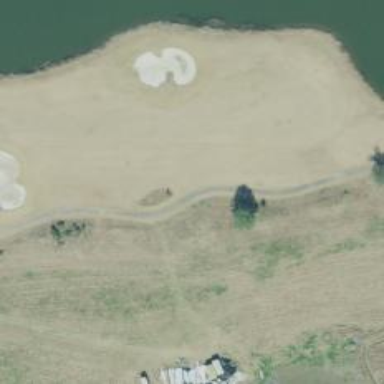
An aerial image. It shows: Path designated for golf carts.